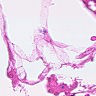
Metastatic tissue present: no